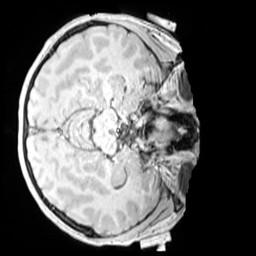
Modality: MP2RAGE
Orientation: axial
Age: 10
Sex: male
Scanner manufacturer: siemens
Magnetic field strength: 3 T
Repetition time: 4 s
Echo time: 0.00303 s